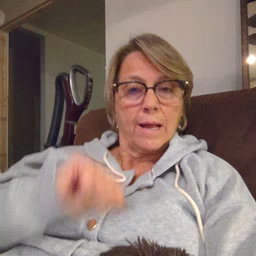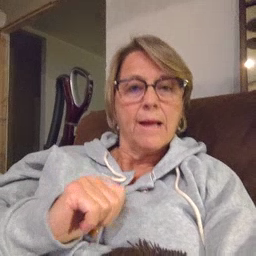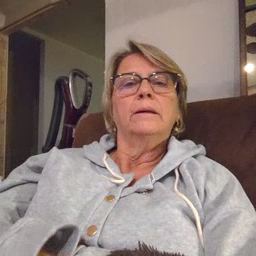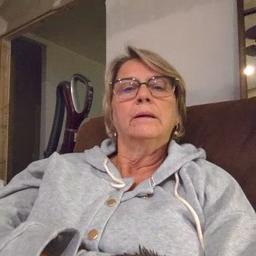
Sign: jacket